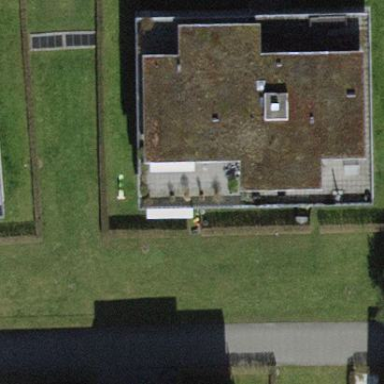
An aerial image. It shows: Flat-roofed apartment building.